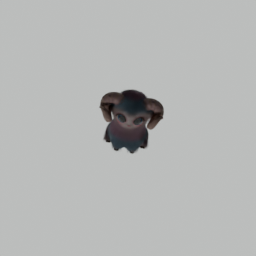
Label: animals